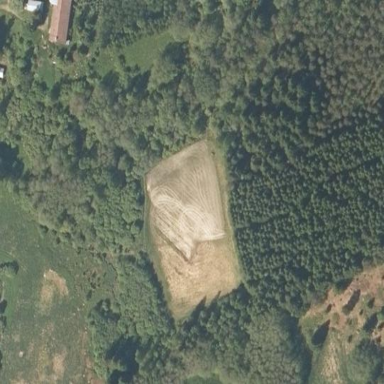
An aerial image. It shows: Deciduous broadleaved woodland.